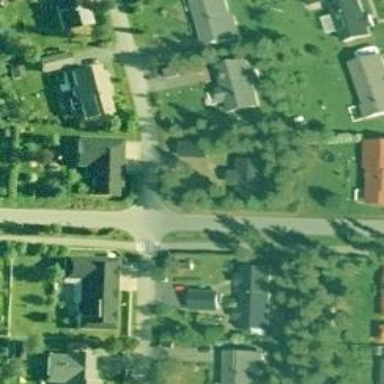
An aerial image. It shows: Asphalt cycleway.